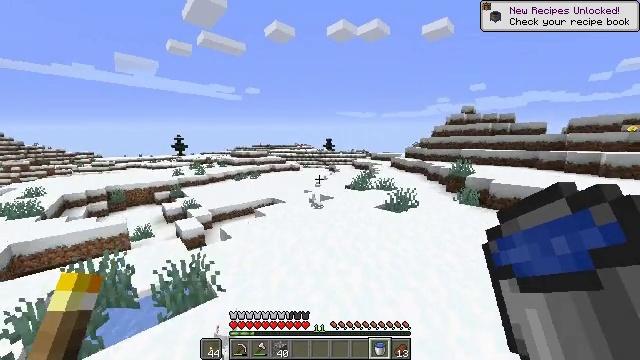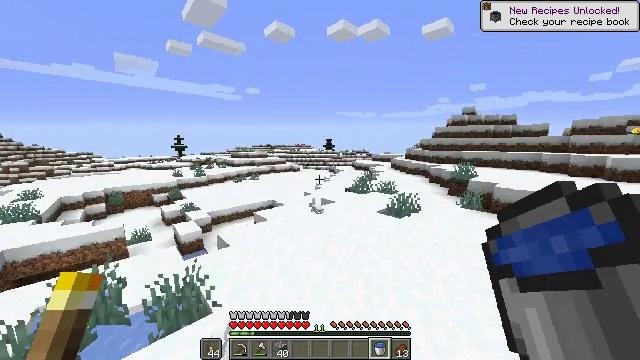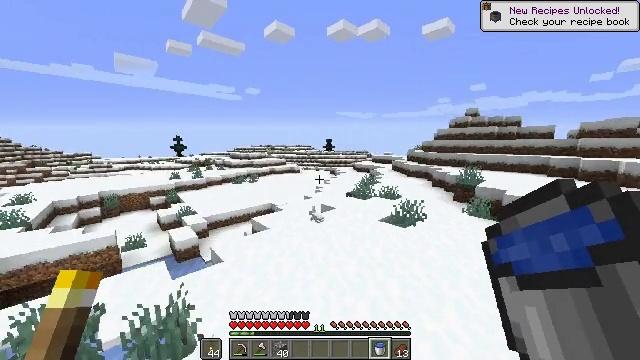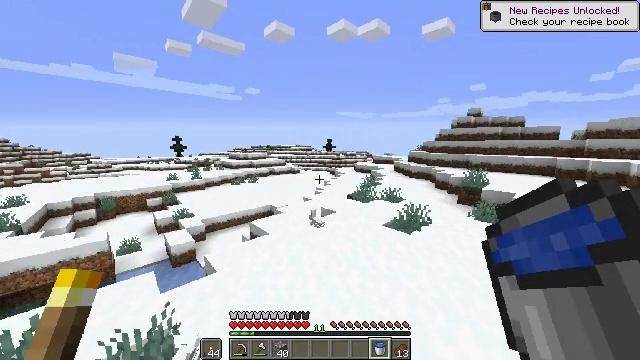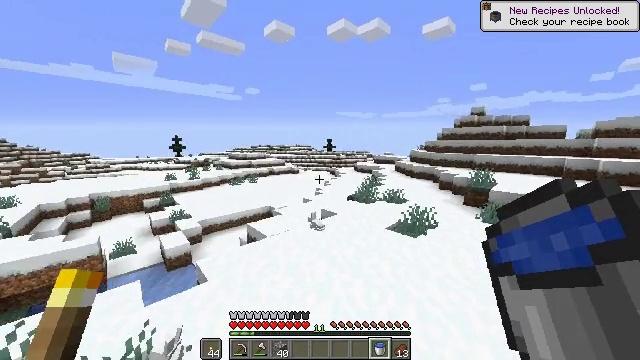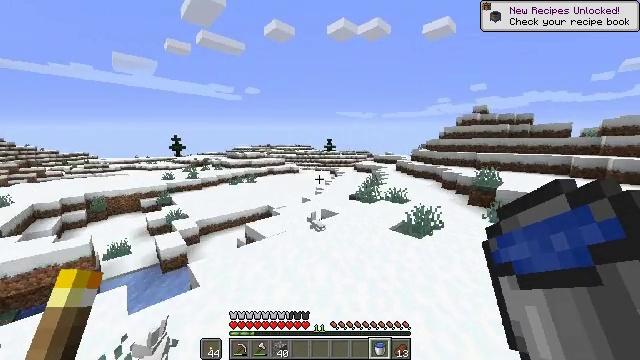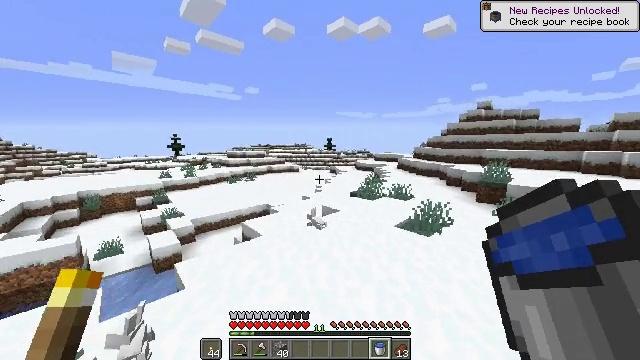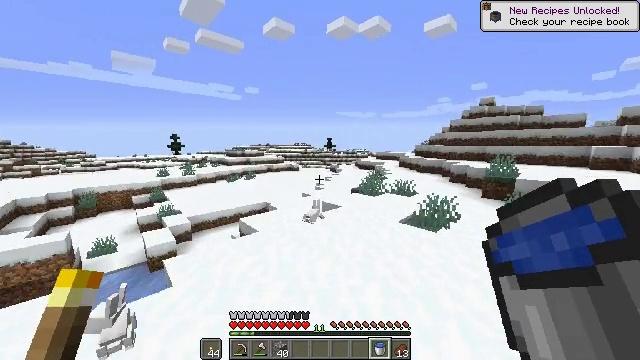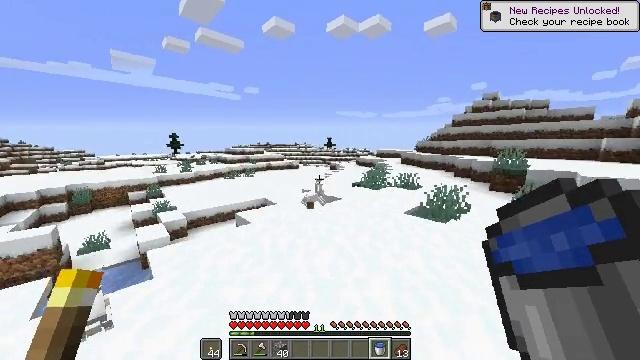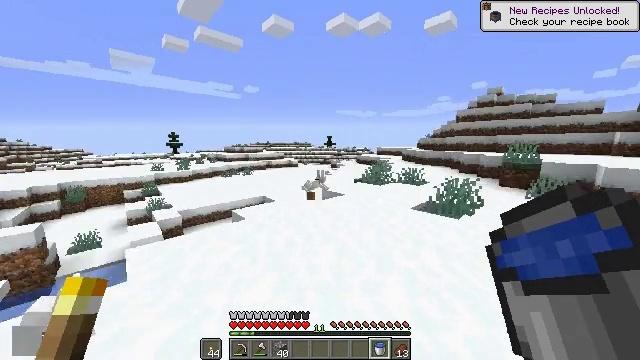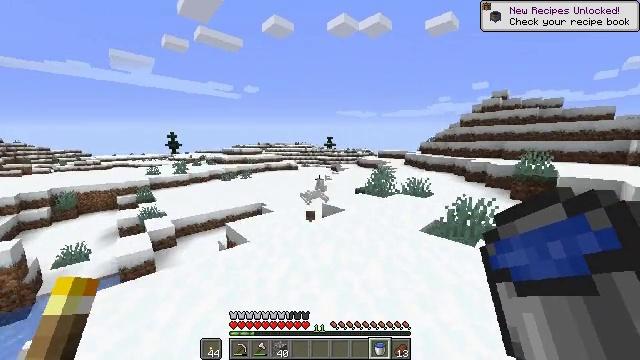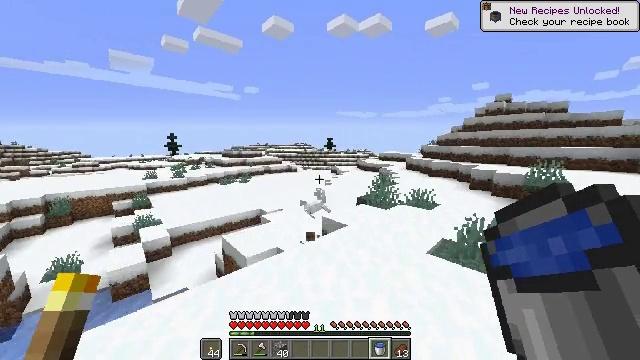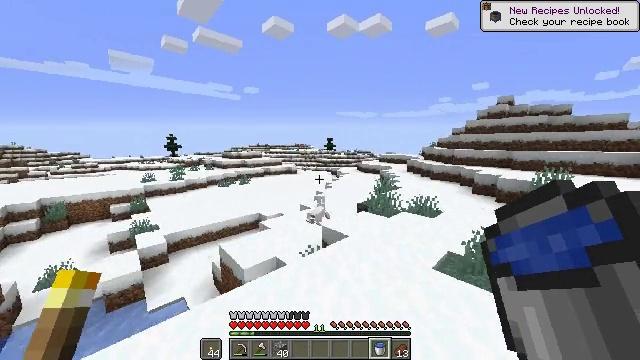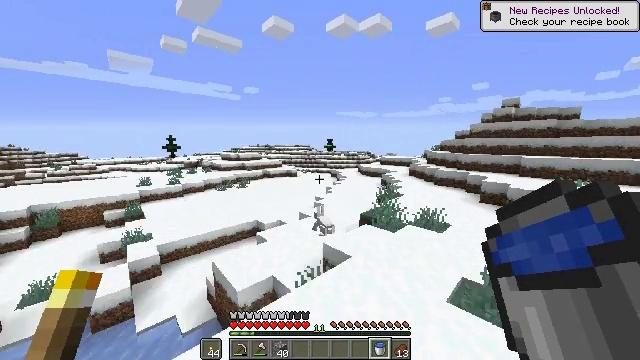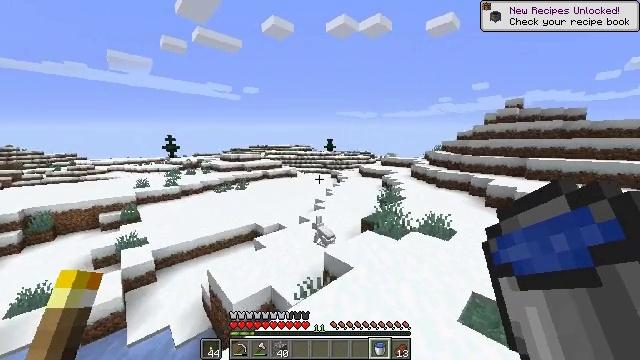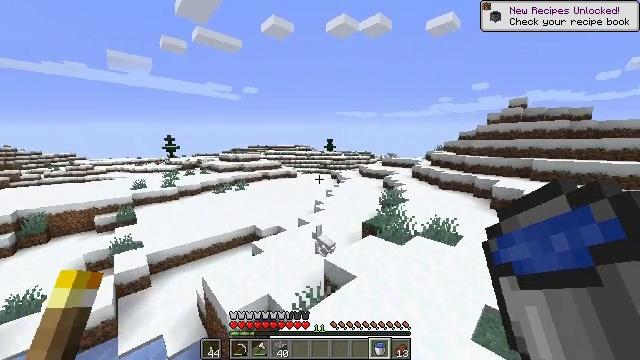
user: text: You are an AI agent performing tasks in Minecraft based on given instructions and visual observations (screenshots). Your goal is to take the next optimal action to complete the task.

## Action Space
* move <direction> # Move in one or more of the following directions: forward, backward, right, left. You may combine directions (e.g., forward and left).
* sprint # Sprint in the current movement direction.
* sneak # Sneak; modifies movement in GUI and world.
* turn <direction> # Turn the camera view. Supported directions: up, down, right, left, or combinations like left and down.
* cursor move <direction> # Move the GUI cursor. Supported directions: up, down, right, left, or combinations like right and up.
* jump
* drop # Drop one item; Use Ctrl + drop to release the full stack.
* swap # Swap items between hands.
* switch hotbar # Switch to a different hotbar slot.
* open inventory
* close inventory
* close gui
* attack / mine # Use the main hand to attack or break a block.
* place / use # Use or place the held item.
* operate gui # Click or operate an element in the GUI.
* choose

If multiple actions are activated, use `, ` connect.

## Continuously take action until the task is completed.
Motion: motion action
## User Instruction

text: Collect the white carpet by hitting it.
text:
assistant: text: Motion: move forward, sprint, jump
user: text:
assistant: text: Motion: move forward, sprint, jump
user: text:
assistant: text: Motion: move forward, sprint, jump
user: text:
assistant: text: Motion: move forward, sprint, jump
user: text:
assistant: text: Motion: move forward, sprint, jump
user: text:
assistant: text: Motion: move forward, sprint, jump
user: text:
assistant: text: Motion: move forward, sprint, jump
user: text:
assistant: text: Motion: move forward, sprint, jump
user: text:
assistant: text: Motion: move forward, sprint, jump
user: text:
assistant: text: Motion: move forward, sprint, jump
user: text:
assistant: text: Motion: move forward, sprint, jump
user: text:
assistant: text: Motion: move forward, sprint, jump
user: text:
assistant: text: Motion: move forward, sprint, jump
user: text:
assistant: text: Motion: move forward, sprint, jump
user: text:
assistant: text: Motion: move forward, sprint, jump
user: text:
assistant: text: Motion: move forward, sprint, jump
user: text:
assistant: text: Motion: move forward, sprint, jump
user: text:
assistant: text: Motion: move forward, sprint, jump
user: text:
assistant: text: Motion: move forward, sprint, jump
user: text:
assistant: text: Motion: move forward, sprint, jump
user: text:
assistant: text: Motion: move forward, sprint, jump
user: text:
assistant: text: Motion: move forward, sprint, jump
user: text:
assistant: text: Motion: move forward, sprint, jump
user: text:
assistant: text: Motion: move forward, sprint, jump
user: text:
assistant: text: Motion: move forward, sprint, jump
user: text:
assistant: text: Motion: move forward, sprint, jump
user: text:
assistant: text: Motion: move forward, sprint, jump
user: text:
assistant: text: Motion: move forward, sprint, jump
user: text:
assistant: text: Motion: move forward, sprint, jump
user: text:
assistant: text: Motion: move forward, sprint, jump